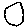
Label: moon